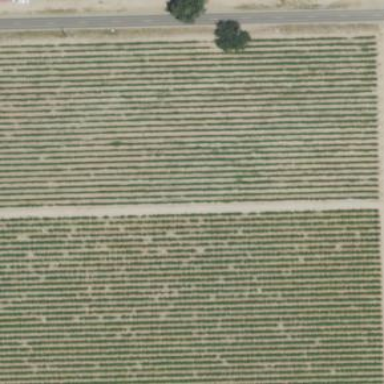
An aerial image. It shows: Vineyard where grapes are grown.